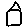
Label: house